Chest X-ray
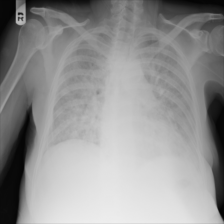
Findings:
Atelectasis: negative
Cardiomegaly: negative
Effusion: negative
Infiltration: negative
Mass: negative
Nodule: negative
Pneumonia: negative
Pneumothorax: negative
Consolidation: negative
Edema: positive
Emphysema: negative
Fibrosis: negative
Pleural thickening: negative
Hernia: negative